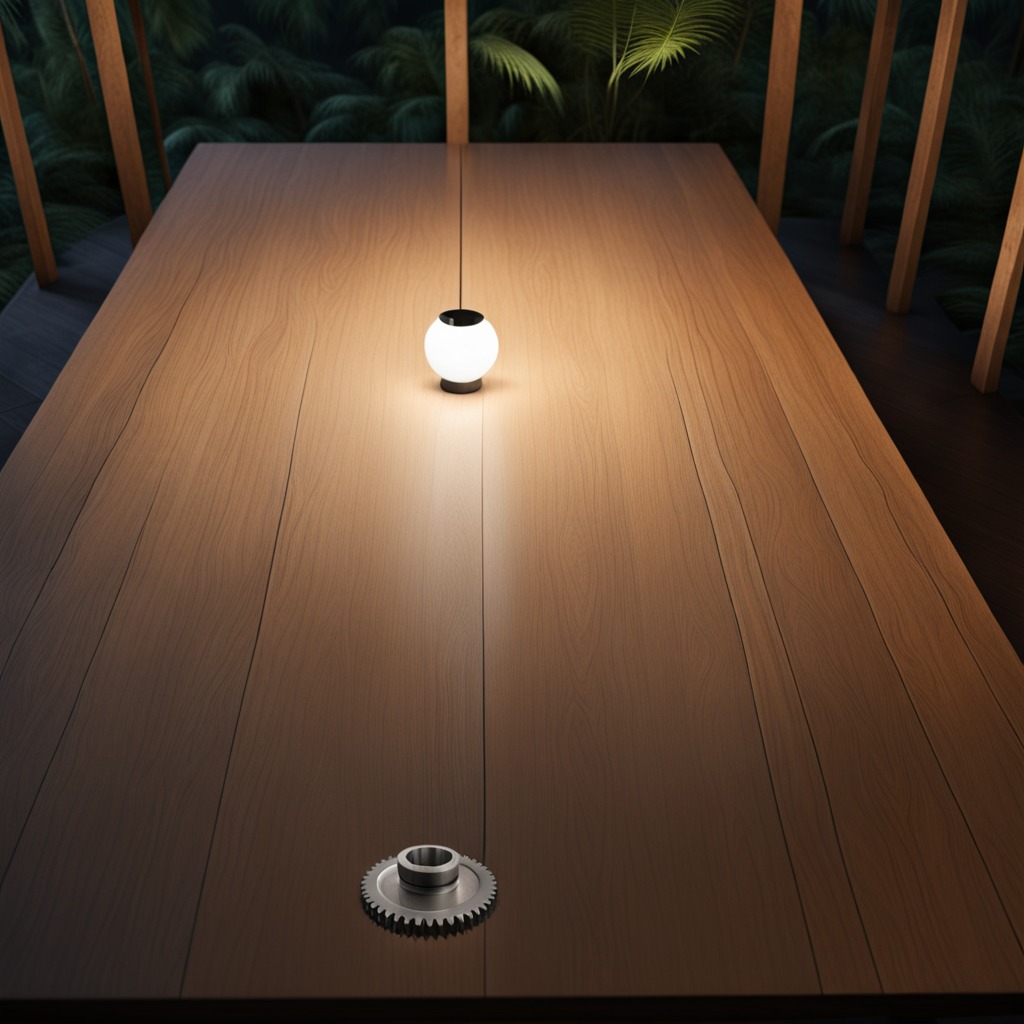
A steel gear with teeth is lying on the wooden table.